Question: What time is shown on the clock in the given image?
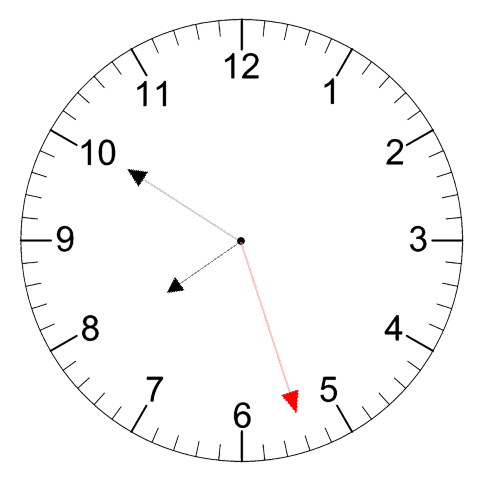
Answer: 07:50:27